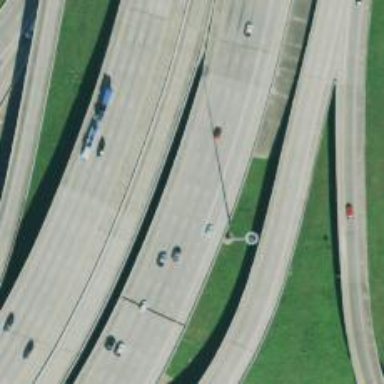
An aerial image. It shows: Motorway bridge.